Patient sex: F
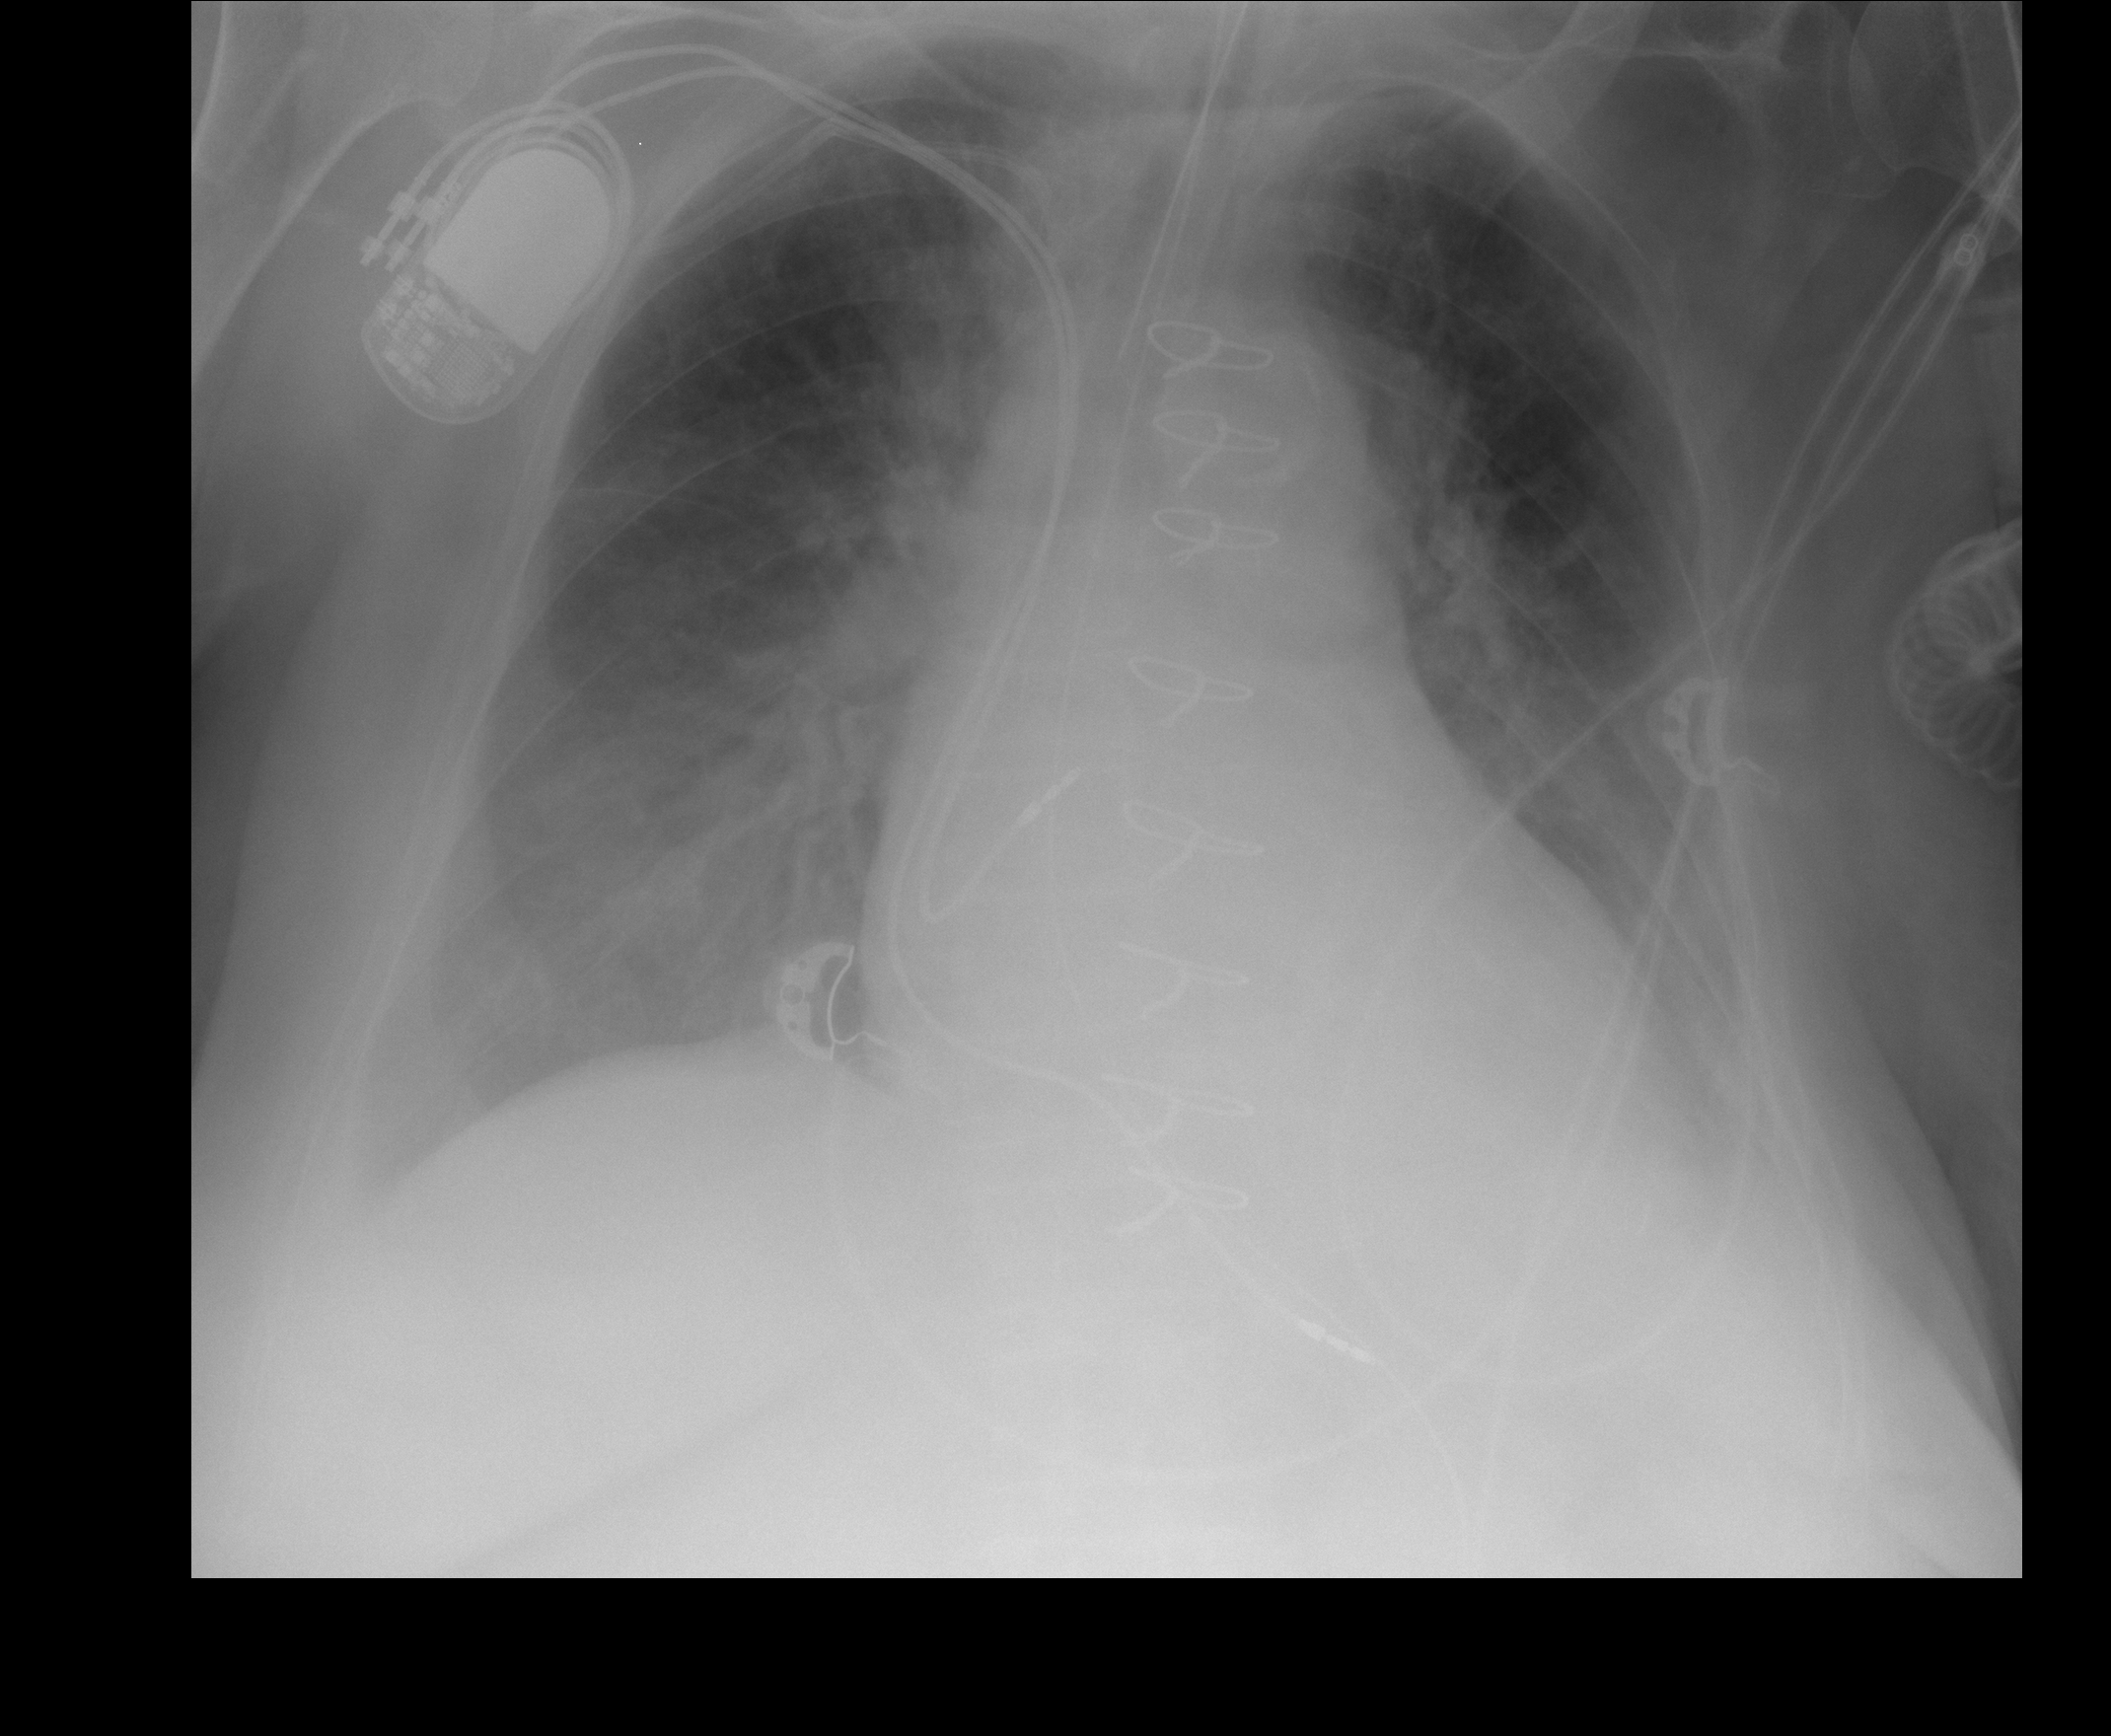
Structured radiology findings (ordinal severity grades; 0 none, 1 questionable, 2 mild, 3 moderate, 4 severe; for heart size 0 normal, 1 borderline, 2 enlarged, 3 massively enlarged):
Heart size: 2
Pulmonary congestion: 2
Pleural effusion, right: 2
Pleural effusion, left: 2
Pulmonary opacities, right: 2
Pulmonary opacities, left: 0
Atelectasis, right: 2
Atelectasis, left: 3